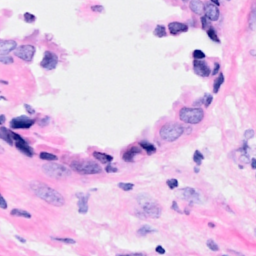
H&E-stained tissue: Breast